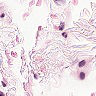
Metastatic tissue present: no